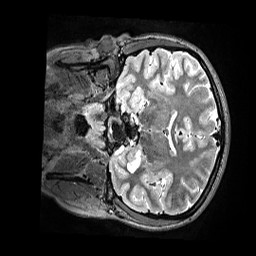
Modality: T2w
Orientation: coronal
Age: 21
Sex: female
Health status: ill
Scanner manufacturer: siemens
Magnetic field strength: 3 T
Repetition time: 3.2 s
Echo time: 0.564 s